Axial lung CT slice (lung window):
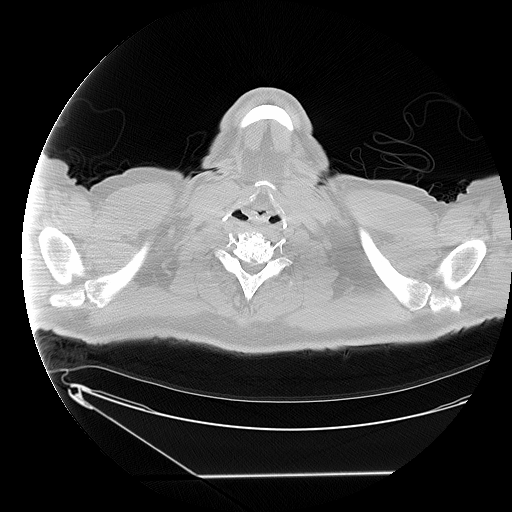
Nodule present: no